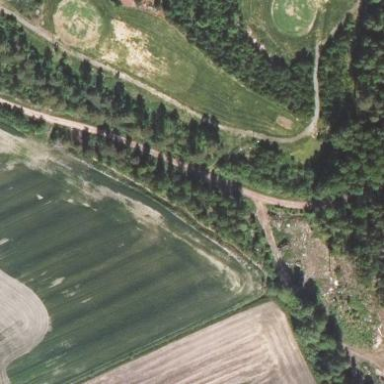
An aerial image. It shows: Golf course.